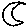
Label: moon